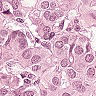
Metastatic tissue present: yes